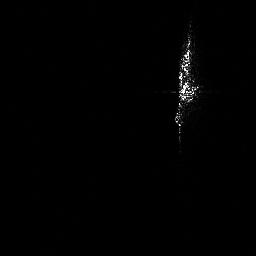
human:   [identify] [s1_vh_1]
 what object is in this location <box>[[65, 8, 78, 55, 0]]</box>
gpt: <ref>1 large ship at the right</ref>